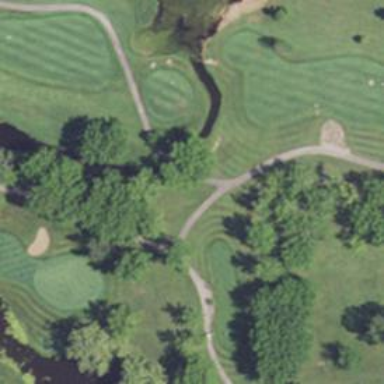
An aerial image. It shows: Path bridge over golf path.